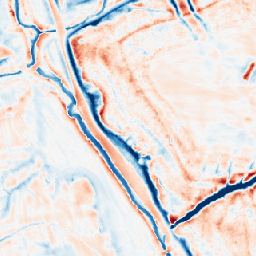
Category: edge_preserving
Decomposition family: bilateral
Decomposition parameters: d: 21
sigma_color: 50
sigma_space: 150
Upsampling method: nearest
Upsampling parameters: scale: 8
Upsampling scale: 8